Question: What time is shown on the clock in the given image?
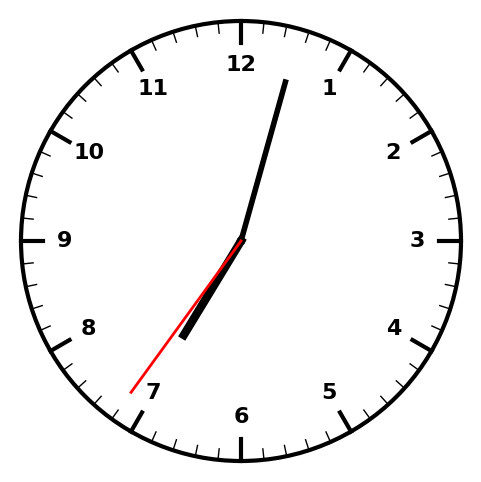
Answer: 07:02:36